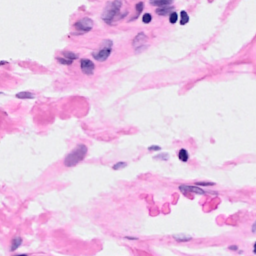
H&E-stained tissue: Breast